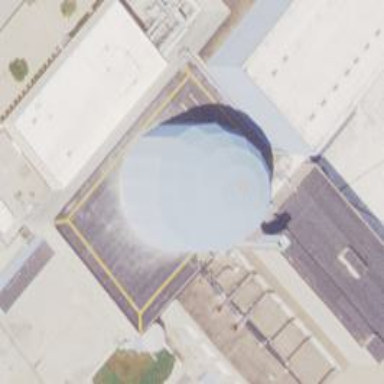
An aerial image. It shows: Nuclear power generator.